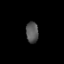
Tissue: lung
Cell type: Fibroblasts
Senescence score: 0.1581
Nuclear area (px): 257
Mean DAPI intensity: 85.525